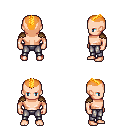
a pixel art fantasy rpg character, male body template, human, light skin, leather shoulder armor, metal pants, light blonde short mohawk hairstyle, four views (front, back, left, right), 2x2 character sprite sheet, small pixel art, hard edges, no anti-aliasing